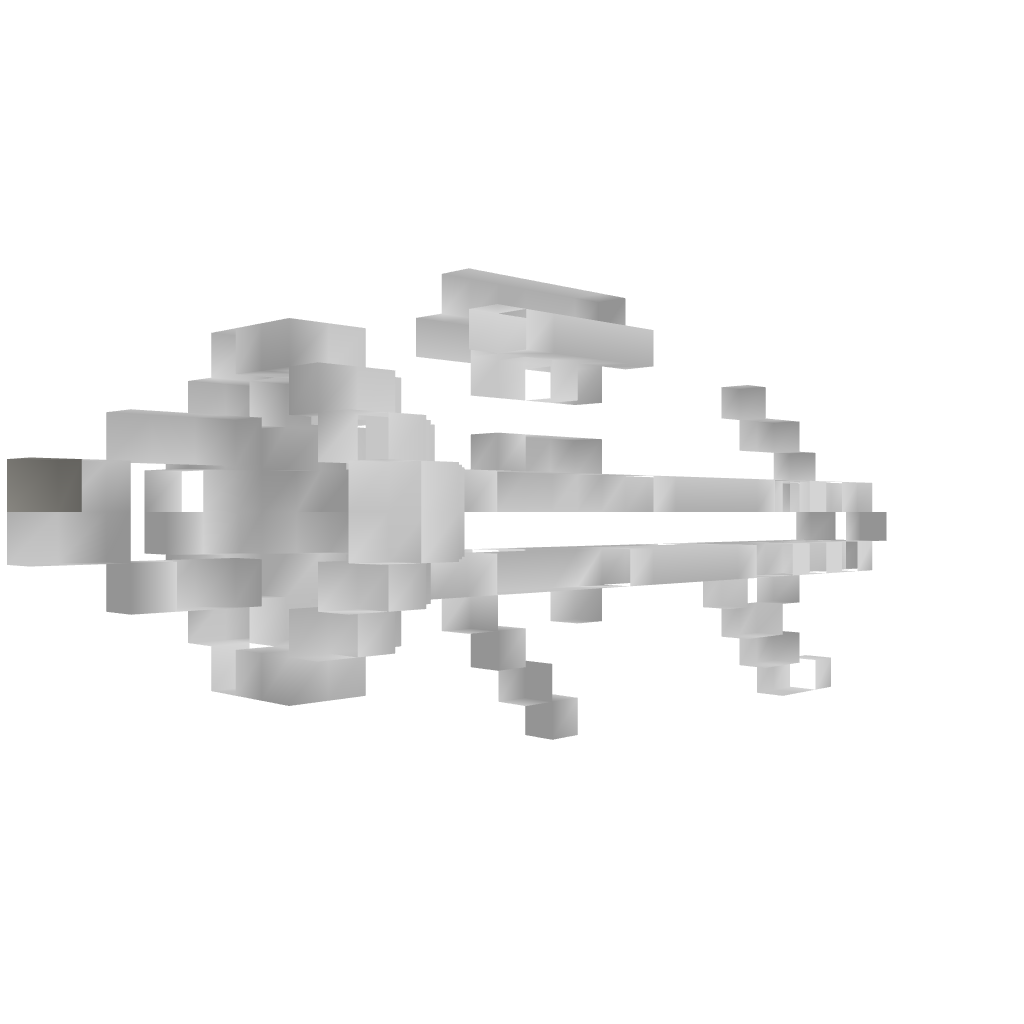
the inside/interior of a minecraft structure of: Thunder Gun